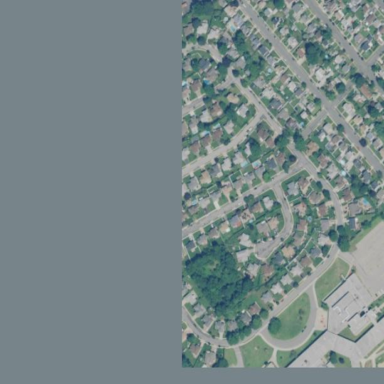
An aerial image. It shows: This residential area consists of single-family homes.